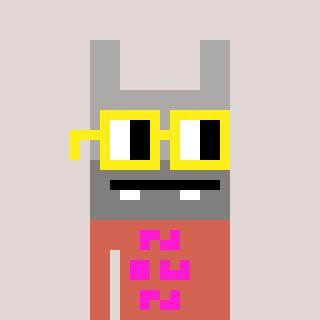
a pixel art character with square yellow glasses, a rabbit-shaped head and a peachy-colored body on a warm background